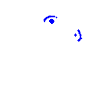
Particle: electron